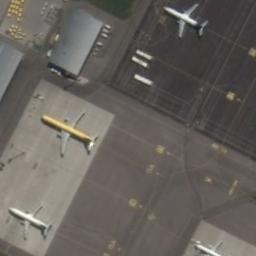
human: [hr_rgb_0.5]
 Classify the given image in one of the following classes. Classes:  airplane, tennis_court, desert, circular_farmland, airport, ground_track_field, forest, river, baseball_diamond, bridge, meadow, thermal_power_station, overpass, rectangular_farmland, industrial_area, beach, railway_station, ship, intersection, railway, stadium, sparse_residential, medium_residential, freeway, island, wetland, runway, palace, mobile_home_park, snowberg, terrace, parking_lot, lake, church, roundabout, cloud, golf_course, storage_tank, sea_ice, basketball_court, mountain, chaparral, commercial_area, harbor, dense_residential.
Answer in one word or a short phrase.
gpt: airplane